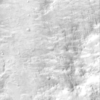
Label: not_dusty